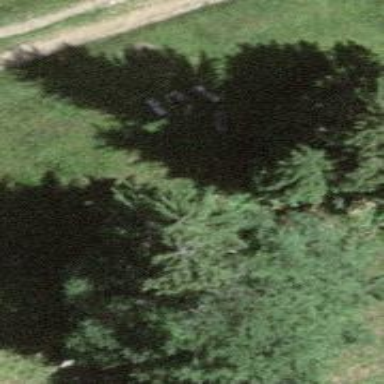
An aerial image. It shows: Bench for seating.